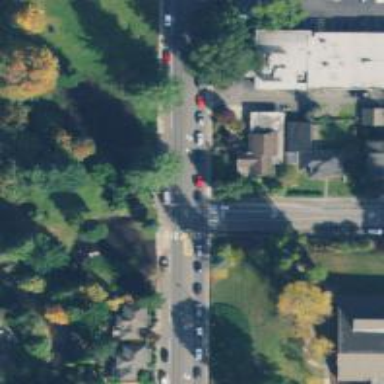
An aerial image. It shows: Asphalt footway with marked crossing.